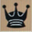
Piece: bQ